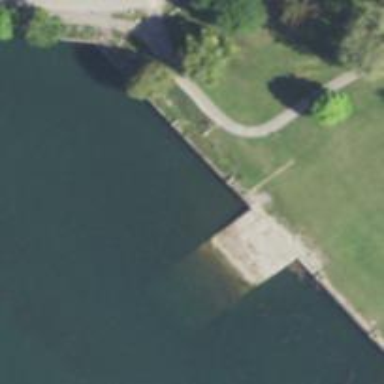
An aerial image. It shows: Slipway on leisure land.